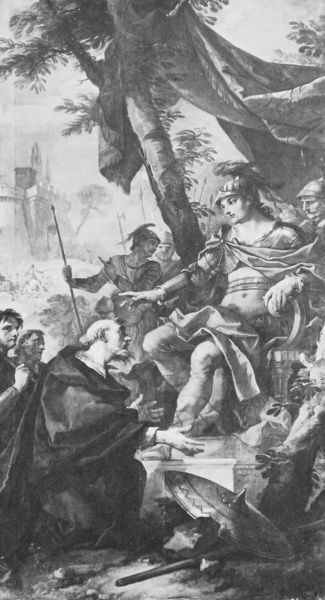
Titel: Der hl. Remigius bietet Clovis die Kapitulation von Reims an
Künstler: Charles Joseph Natoire
Institution: Troyes, Musée de Troyes
Schlagwörter: baum, gemälde, held, kampf, mann, umhang, weiß, menschen, stadt, frau, schwarz, zeichnung, ausblick, tuch, hochformat, malerei, bart, figur, pflanze, stab, mauer, figuren, krieg, könig, lanze, soldaten, thron, detail, schild, burg, festung, soldat, helm, herrscher, personifikation, rüstung, römer, helme, kniend, krieger, knieen, mönch, stadtmauer, lanzen, feldherr, speere, verehrung, heroisch, bitten, burgmauer, feldlager